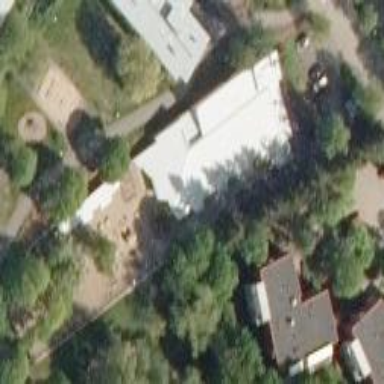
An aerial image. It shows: Kindergarten.